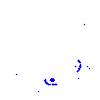
Particle: proton